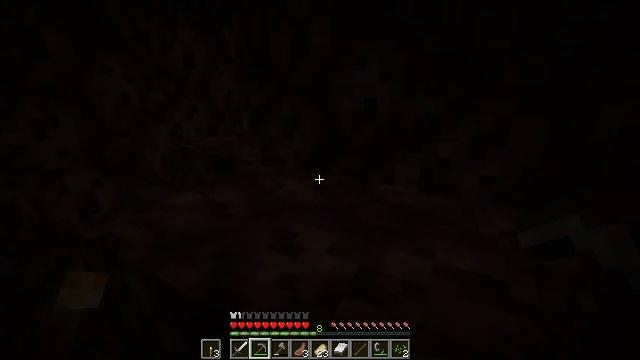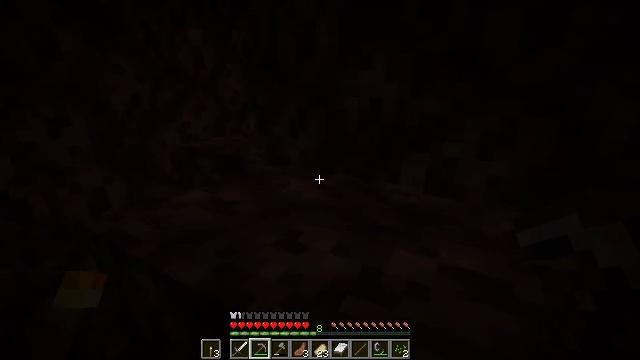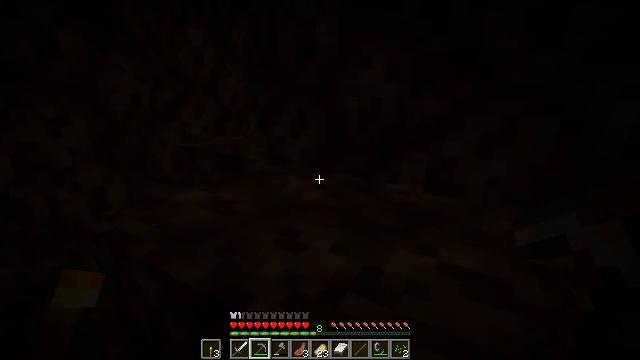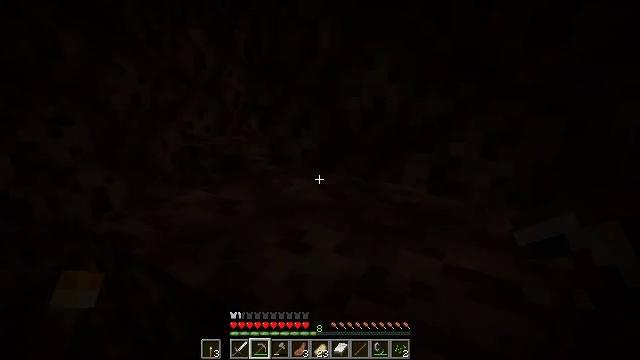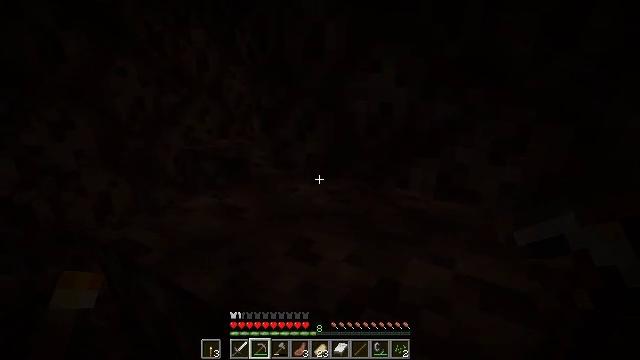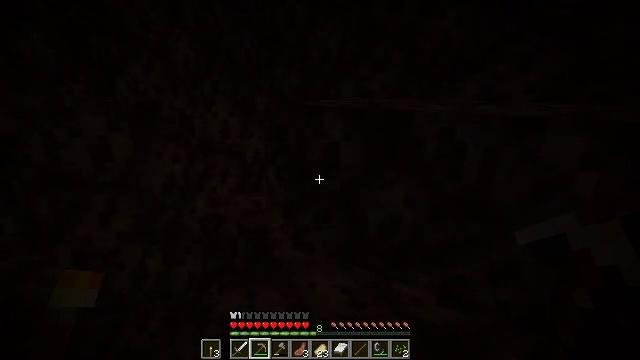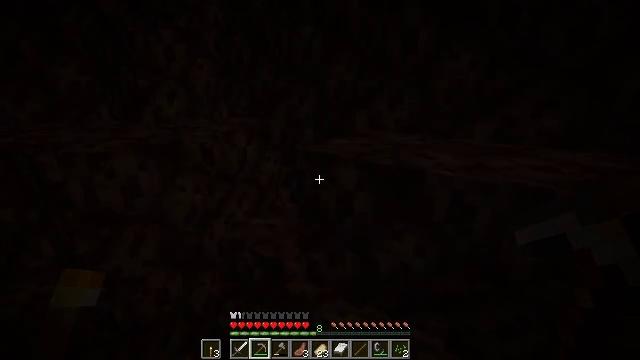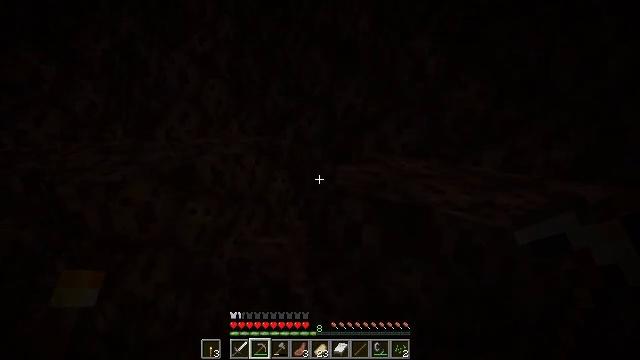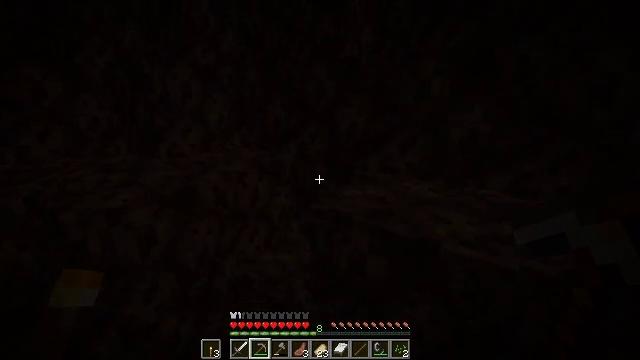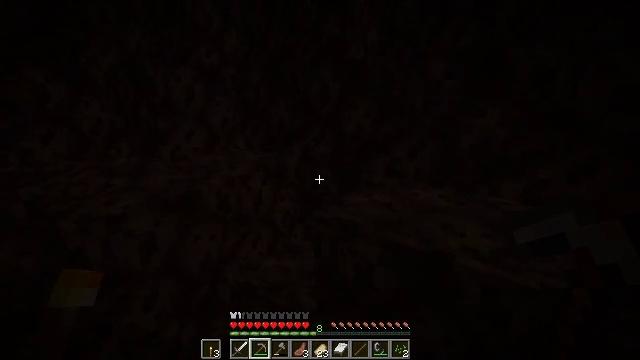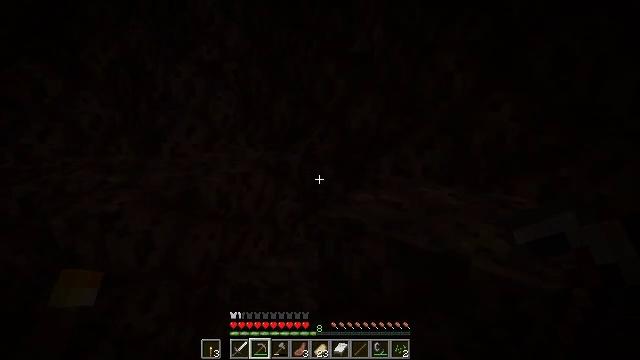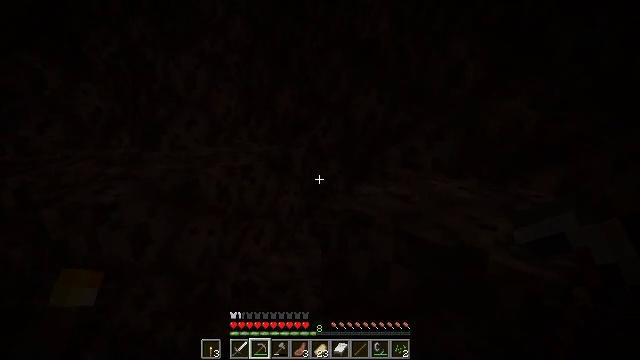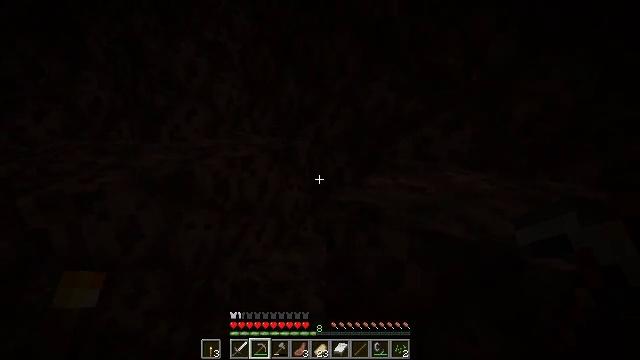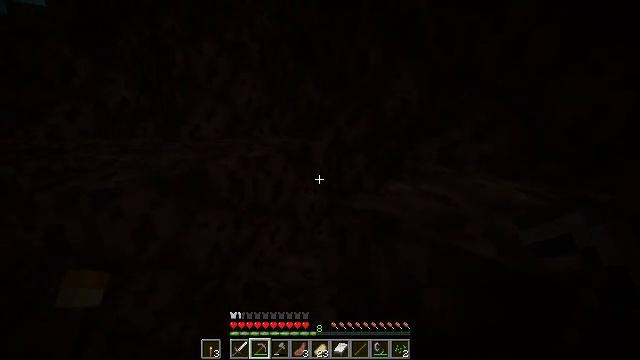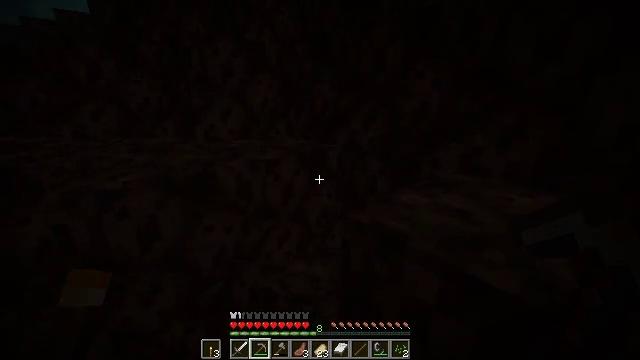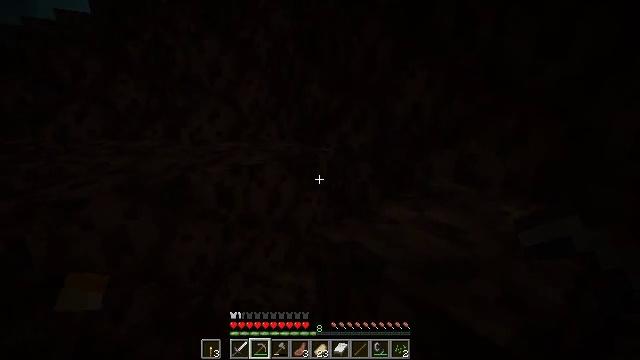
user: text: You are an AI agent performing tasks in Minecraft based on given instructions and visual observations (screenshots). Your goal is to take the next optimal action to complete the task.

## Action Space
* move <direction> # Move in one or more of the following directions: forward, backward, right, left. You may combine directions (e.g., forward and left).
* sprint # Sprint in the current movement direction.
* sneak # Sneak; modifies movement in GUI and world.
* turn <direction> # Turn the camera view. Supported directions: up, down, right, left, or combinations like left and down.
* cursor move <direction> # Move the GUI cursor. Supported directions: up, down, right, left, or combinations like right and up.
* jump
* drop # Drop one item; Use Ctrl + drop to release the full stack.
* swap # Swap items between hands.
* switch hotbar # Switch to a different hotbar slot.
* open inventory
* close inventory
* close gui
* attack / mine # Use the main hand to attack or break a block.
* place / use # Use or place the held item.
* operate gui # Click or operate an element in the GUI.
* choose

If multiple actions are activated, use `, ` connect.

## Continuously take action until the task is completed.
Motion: motion action
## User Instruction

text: Break the bone block to gather material.
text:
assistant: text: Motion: turn left
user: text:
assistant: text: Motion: no_op
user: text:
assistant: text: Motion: move forward
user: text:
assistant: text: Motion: move forward, jump
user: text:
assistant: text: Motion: move forward, turn left, jump
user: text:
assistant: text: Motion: move forward, turn left, jump
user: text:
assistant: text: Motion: move forward, turn left and up, jump
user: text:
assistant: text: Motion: move forward
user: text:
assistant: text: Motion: move forward
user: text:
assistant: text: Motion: move forward
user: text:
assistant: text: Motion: move forward and move right
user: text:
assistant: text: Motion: move forward and move right, turn left
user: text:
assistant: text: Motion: move forward and move right, turn left
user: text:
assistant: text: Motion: move forward and move right, turn left
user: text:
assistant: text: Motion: move forward and move right
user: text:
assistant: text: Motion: move forward and move right
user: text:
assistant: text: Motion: move forward and move right, jump
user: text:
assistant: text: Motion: move forward and move right, jump
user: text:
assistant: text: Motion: move forward and move right, turn left and up, jump
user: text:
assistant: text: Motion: move forward and move right, turn left and up, jump
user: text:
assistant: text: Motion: move forward and move right, turn left and down
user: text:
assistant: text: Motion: move forward and move right, turn left and down
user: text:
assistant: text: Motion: move right, turn left and down
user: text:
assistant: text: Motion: move right, turn left
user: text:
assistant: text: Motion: move forward and move right, turn left
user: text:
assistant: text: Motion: move forward, turn left and up
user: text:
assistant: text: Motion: move forward, sprint, turn left and up
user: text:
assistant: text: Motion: move forward, sprint, turn left and up
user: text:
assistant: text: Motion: move forward, sprint
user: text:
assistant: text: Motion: move forward, sprint, turn left